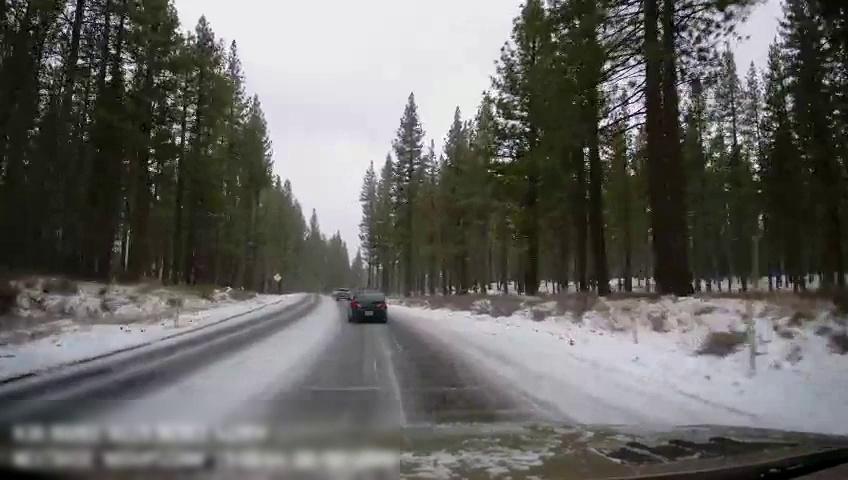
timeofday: Day
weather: Snowy
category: Drivable Space
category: Vehicles | Car
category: Vehicles | Car